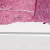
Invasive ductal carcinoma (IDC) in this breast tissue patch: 0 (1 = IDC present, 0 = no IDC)